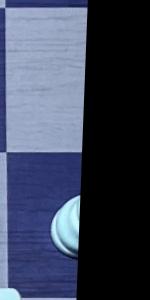
Label: Pawn_White